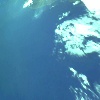
Label: water